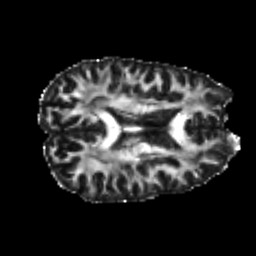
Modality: FA
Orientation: axial
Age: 23
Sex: male
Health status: healthy
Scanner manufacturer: philips
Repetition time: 7.477 s
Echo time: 0.08753 s